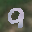
Label: 9